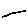
Label: line